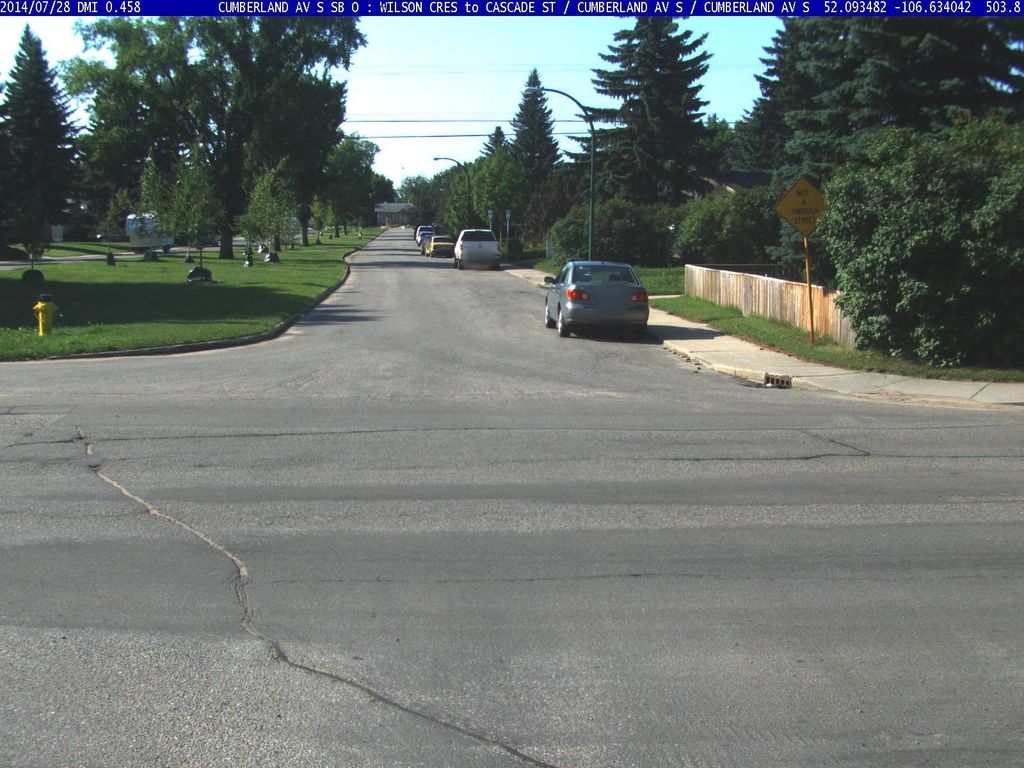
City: saskatoon